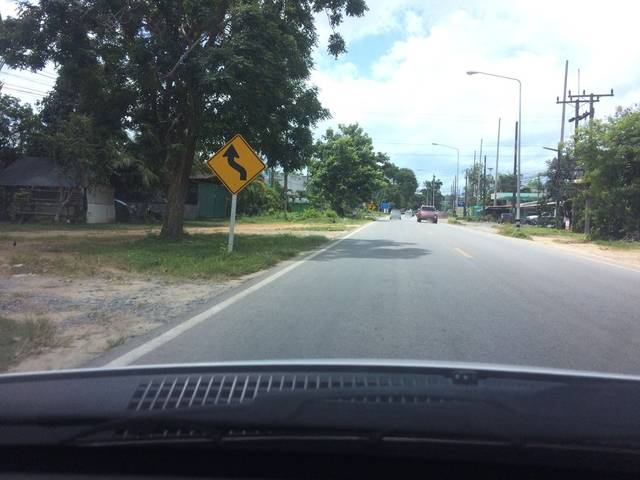
Region: Thailand
Coordinates: 8.049, 98.409